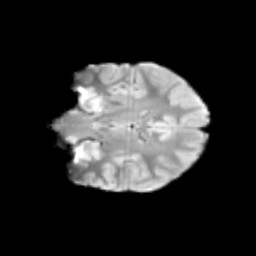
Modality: T2w
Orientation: coronal
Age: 12
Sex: male
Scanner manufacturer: siemens
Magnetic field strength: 3 T
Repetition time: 3.8 s
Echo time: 0.07 s